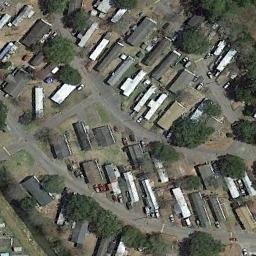
Label: residential